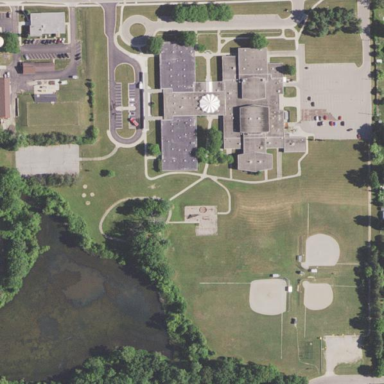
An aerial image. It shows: School.